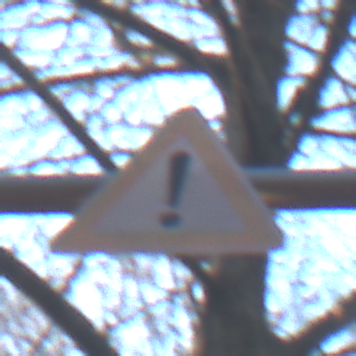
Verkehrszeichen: Gefahrenstelle
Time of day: SunriseSunset
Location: Outdoor (Nature)
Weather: Clear
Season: Autumn
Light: Natural